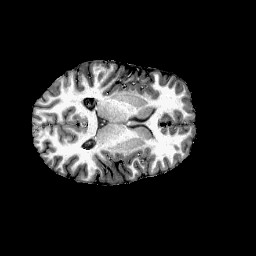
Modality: T1w
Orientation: coronal
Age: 30
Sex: female